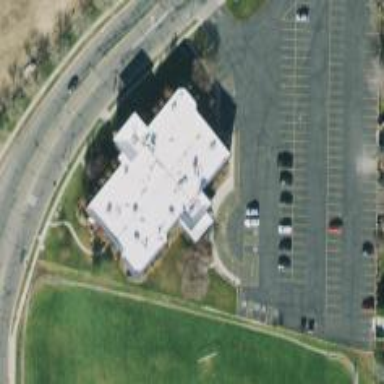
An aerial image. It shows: Healthcare clinic.